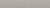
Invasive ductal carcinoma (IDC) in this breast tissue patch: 0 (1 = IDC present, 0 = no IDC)